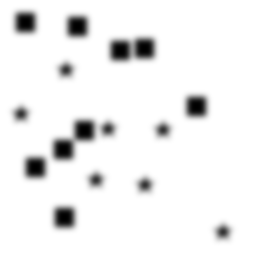
Squares: 9
Triangles: 0
Stars: 7
Total shapes: 16